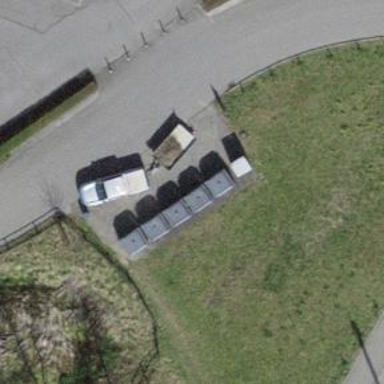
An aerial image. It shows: Recycling container for recycling.